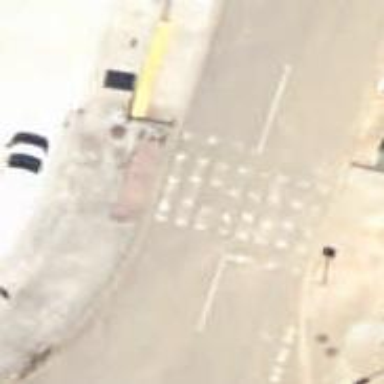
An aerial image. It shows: Zebra crossing on the road.